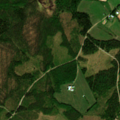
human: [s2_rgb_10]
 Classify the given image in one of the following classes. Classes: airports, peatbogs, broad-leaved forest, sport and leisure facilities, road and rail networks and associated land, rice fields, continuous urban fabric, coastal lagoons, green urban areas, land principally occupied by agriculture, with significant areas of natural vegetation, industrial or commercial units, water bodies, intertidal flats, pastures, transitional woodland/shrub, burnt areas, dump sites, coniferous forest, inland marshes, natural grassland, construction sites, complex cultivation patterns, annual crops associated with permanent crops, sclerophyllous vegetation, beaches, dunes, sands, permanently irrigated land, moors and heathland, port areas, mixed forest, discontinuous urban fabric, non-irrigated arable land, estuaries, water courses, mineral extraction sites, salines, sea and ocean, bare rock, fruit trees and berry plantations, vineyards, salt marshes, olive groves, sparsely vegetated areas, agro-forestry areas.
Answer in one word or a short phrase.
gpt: land principally occupied by agriculture, with significant areas of natural vegetation, coniferous forest, mixed forest, transitional woodland/shrub, peatbogs